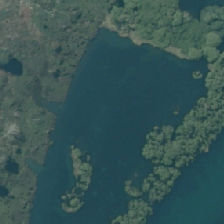
Land cover: lake_pond